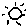
Label: sun